Question: I have a grid with 5 cols and 10 rows and in each column the values should be 0-9 on click on the any number I have
to get the value of the clicked cell. what is the best way to build this ?

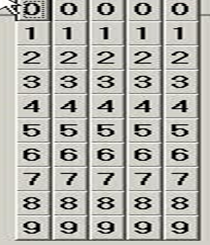
Answer: There are lots of ways to do this, and without knowing more about the requirements it's hard to say which one would be best.
One way could be to attach a mouse click listener to the Grid, and in the handler, calculate which cell was clicked.
'''
Grid grid = e.Source as Grid;
Point clickedPoint = e.GetPosition(Grid.RowProperty);
int rowClicked = (int)Math.Floor(clickedPoint.Y / grid.RowDefinitions.Count);
'''
This is good for performance as there's only one event listener -- but you'd have to make sure that any elements you place on top of the Grid allow click events to bubble up (that is, if they implement a click listener, they should use 'e.Handled = false').
---
Another way, if you have UI elements in the Grid cells, would be to attach a click listener to each element in the Grid, and use 'clickedElement.GetValue(Grid.RowProperty)' to get the row number.
---
You could create a simple 5x10 grid using code-behind like this:
'''
const int columns=5, rows=10;
for (int i = 0; i < columns; i++)
{
grid.ColumnDefinitions.Add(new ColumnDefinition());
for (int j = 0; j < rows; j++)
{
if (i==0) grid.RowDefinitions.Add(new RowDefinition());
var content = new TextBlock() { Text = j.ToString() };
Grid.SetColumn(content, i);
Grid.SetRow(content, j);
grid.Children.Add(content);
}
}
'''